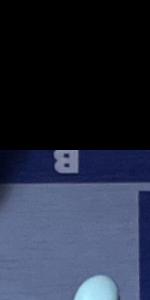
Label: Empty